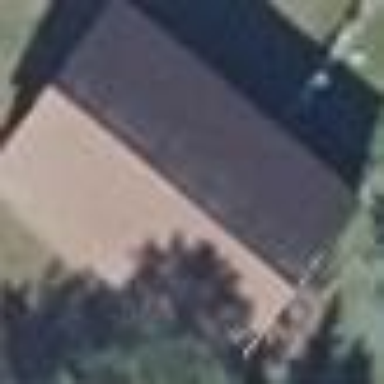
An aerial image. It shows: Building with gabled roof oriented along its length.